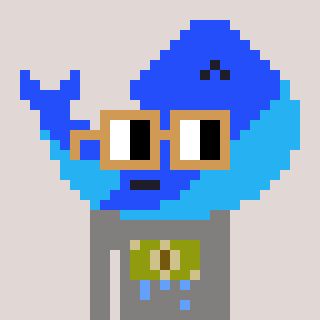
a pixel art character with square brown glasses, a whale-shaped head and a bluegrey-colored body on a warm background